Question: I have a Grid View that is used to display "tags" which is a list of strings that are dynamic in size. Using the following code:
'''
<GridView ItemsSource="{Binding Tags}"
ItemTemplate="{StaticResource TagTemplate}"
VerticalAlignment="Bottom"
Grid.RowSpan="2"
SelectionMode="None"
/>
'''
I use the following Template for the items:
'''
<DataTemplate x:Name="TagTemplate">
<Border BorderBrush="Gray" BorderThickness="1" Opacity="75">
<TextBlock Text="{Binding}"/>
</Border>
</DataTemplate>
'''
When added to the Grid, the size of each of the items are the same size as the first:

How do I dynamically size the items within the GridView?
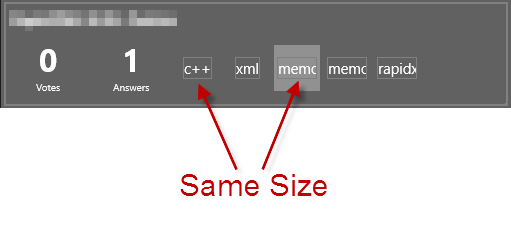
Answer: So something like;
'''
<ScrollViewer>
<ItemsControl ItemsSource="{Binding Tags}">
<!-- ItemsPanelTemplate -->
<ItemsControl.ItemsPanel>
<ItemsPanelTemplate>
<StackPanel Orientation="Horizontal"/>
<!-- Or use WrapPanel depending on its display -->
</ItemsPanelTemplate>
</ItemsControl.ItemsPanel>
<!-- ItemContainerStyle -->
<ItemsControl.ItemTemplate>
<DataTemplate>
<Border BorderBrush="Gray" BorderThickness="1" Opacity="75" Padding="3" Margin="3,0">
<TextBlock Text="{Binding}"/>
</Border>
</DataTemplate>
</ItemsControl.ItemTemplate>
</ItemsControl>
</ScrollViewer>
'''